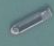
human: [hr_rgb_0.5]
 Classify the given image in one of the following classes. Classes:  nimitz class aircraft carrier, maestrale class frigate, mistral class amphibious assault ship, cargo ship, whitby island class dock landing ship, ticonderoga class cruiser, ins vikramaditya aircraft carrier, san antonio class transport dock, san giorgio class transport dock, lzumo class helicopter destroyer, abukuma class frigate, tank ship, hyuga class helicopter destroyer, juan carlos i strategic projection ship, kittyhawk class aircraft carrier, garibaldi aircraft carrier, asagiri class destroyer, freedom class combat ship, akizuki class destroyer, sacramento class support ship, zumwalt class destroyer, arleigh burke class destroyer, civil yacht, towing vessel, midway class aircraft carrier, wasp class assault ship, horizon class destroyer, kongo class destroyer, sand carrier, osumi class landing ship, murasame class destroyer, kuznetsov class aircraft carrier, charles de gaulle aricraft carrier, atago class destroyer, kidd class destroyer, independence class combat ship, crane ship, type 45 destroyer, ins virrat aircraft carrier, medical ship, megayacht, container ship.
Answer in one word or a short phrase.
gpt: Sand carrier